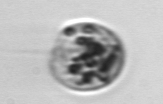
Label: Amoeba